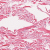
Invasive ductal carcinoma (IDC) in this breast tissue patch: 0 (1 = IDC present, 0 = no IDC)